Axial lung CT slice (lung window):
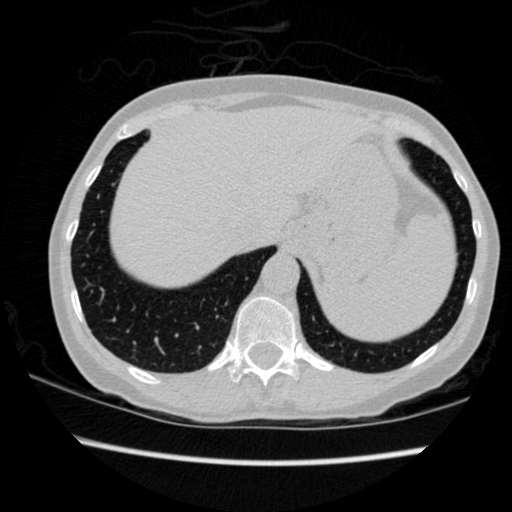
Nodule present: no